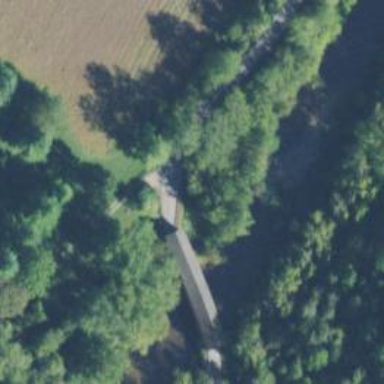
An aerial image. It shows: Covered bridge over tertiary road.